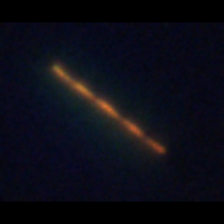
Taxon: Psuedo-nitzschia
Group: Diatoms